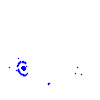
Particle: kaon